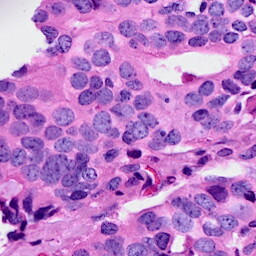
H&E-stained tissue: Breast